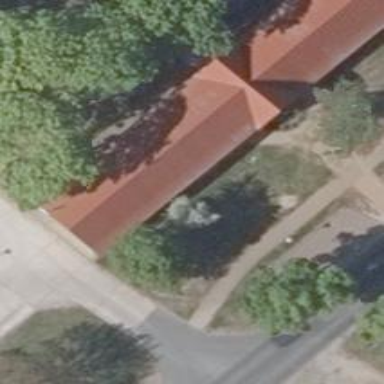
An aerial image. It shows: Nursing home building.